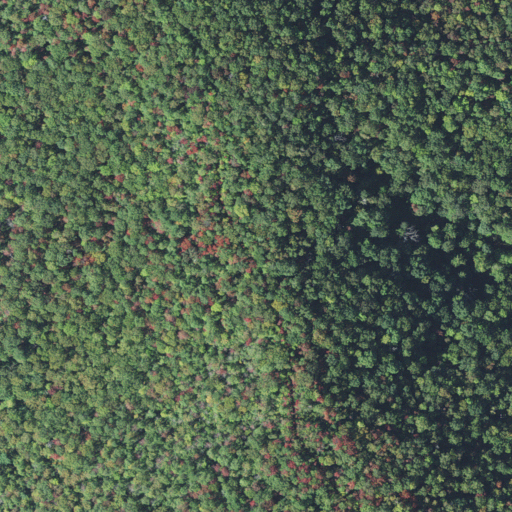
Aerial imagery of ridge(s) in North Carolina named Trace Ridge containing mixed forest and deciduous forest